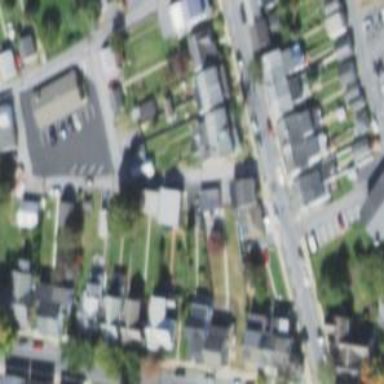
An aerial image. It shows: Alley classified as service road.